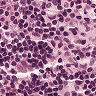
Metastatic tissue present: no